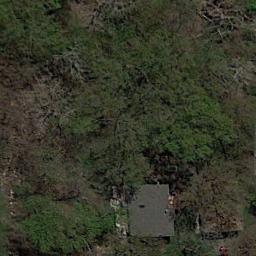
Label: forest